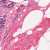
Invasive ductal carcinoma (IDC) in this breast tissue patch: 0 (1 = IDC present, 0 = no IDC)